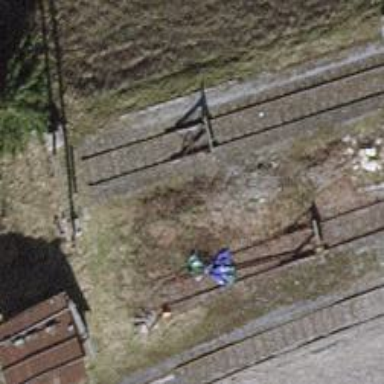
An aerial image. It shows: Railway buffer stop.